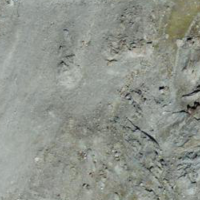
EUNIS habitat code: 48
Species observed at this site:
Parnassia palustris